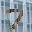
Label: 7